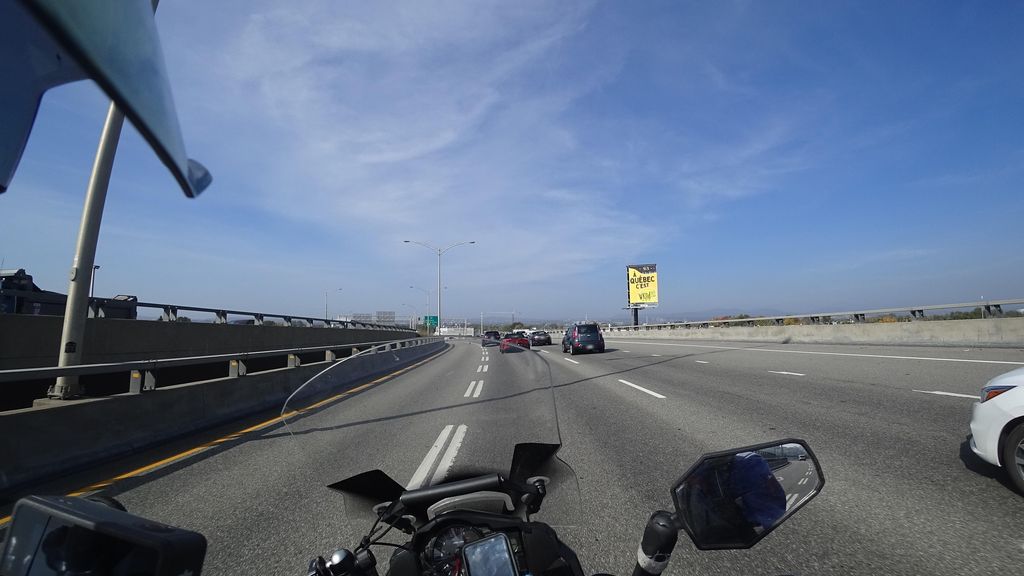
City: quebec_city